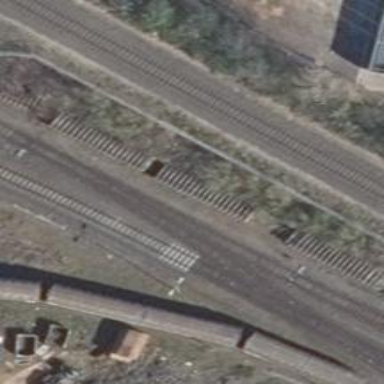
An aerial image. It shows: Rail spur service.